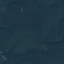
Land use / land cover: Forest